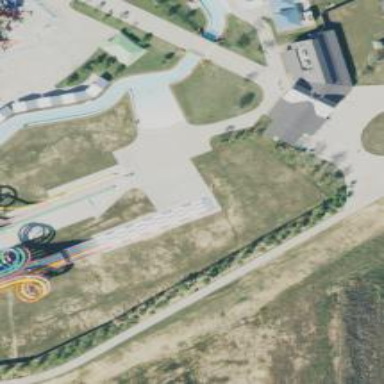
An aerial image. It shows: Water slide attraction.